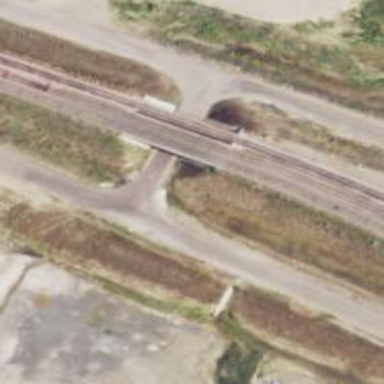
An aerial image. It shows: Railway bridge over siding.